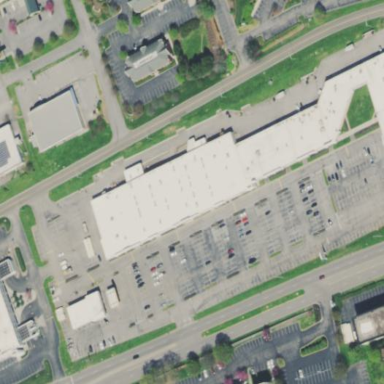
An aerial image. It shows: Retail area.